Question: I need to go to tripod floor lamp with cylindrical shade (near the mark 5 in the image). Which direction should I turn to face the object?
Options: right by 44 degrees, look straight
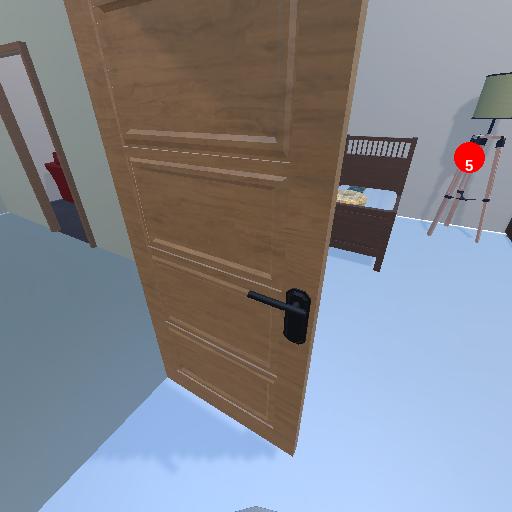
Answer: right by 44 degrees